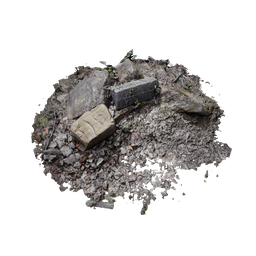
Label: nature